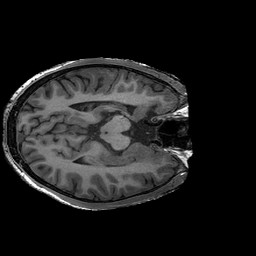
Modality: T1w
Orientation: axial
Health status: ill
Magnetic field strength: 3 T